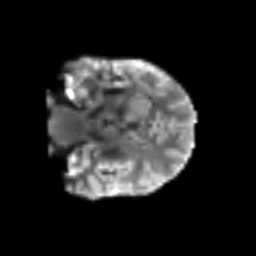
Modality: T2w
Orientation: coronal
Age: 50
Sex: male
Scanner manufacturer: siemens
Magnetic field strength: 3 T
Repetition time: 6.1 s
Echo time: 0.101 s